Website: crate-barrel
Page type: customer-info-address
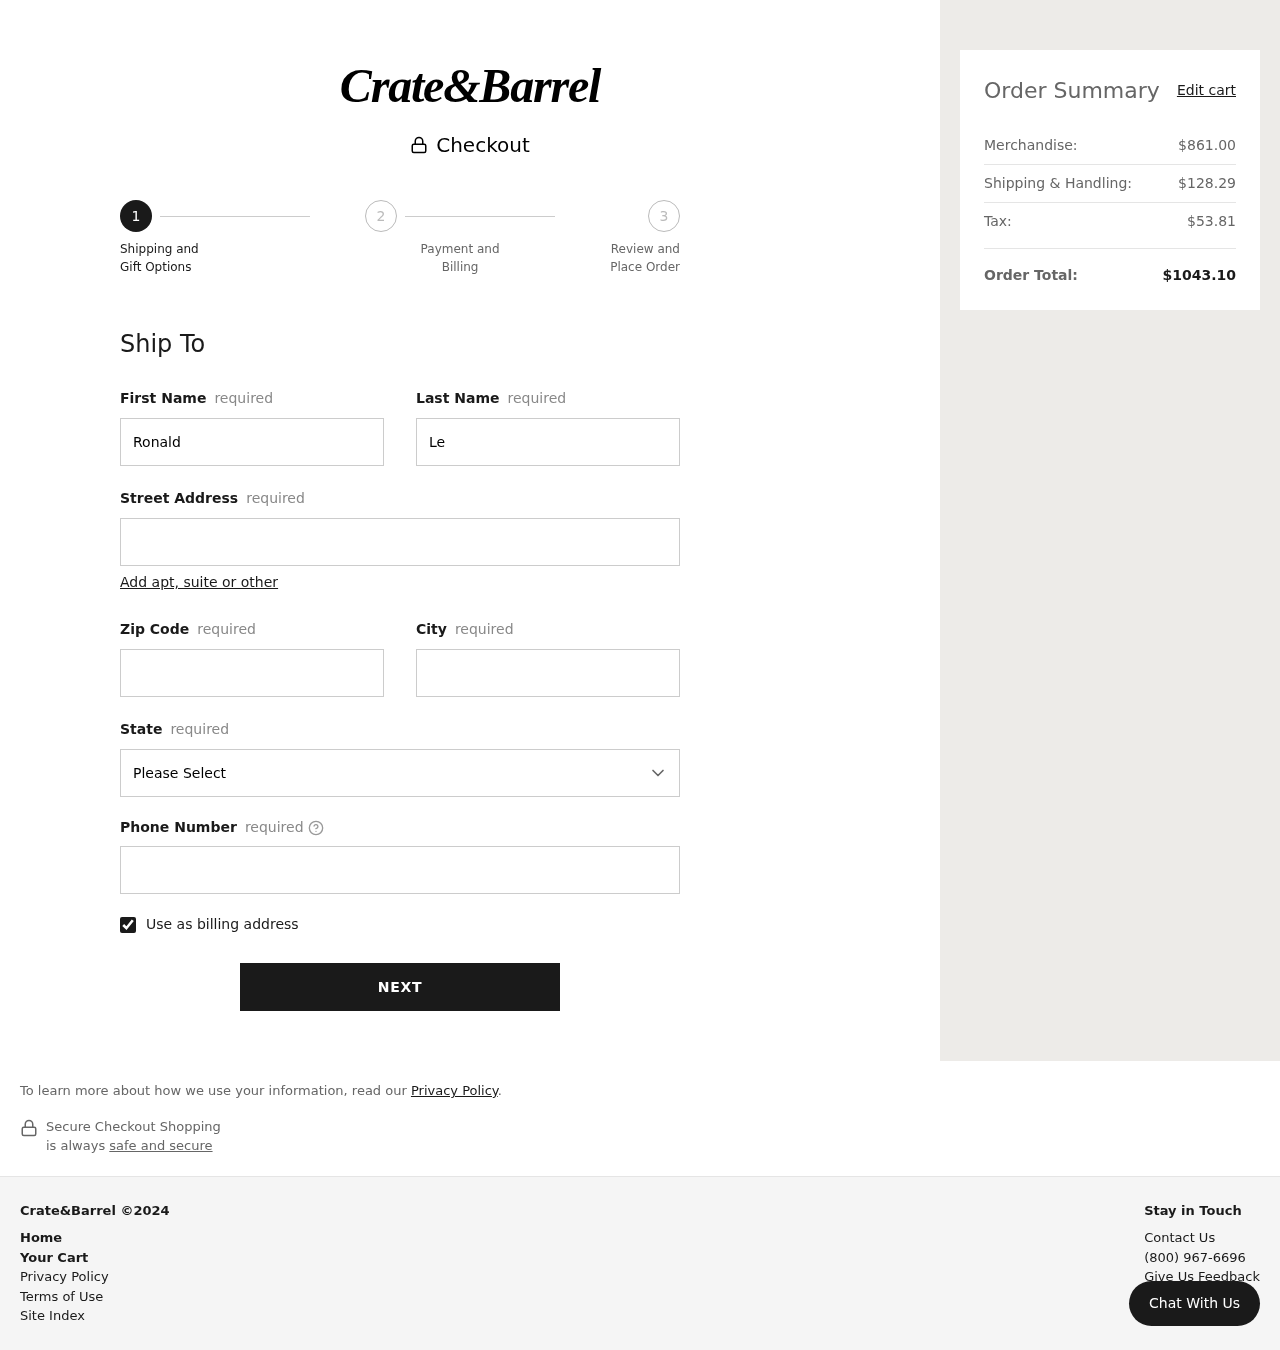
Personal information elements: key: PII_CITY
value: Lake Michael
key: PII_FIRSTNAME
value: Ronald
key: PII_LASTNAME
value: Lee
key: PII_PHONE
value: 9486807003
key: PII_POSTCODE
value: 63678
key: PII_STATE
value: MH
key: PII_STREET
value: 45835 Eddie Shoal Suite 903
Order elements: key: ORDER_SUBTOTAL
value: $861.00
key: ORDER_SHIPPING_COST
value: $128.29
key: ORDER_TAX
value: $53.81
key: ORDER_TOTAL
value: $1043.10